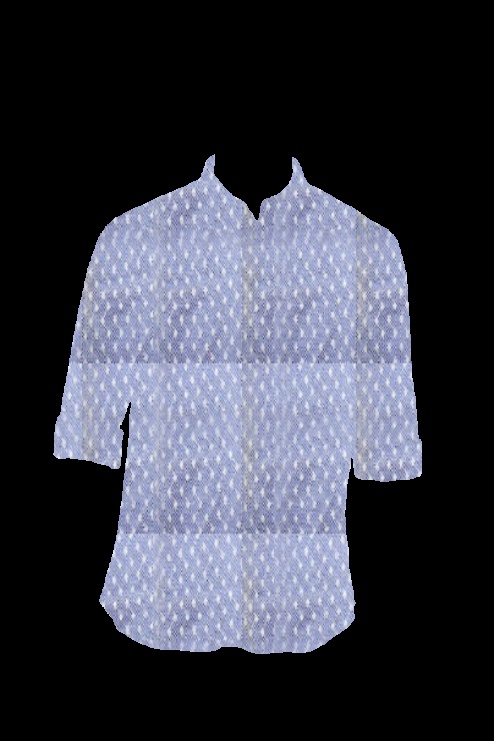
blue multi kalpana tee